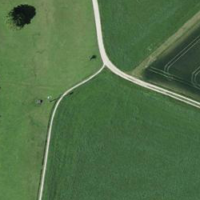
EUNIS habitat code: 52
Species observed at this site:
Nicandra physalodes
Prunus spinosa